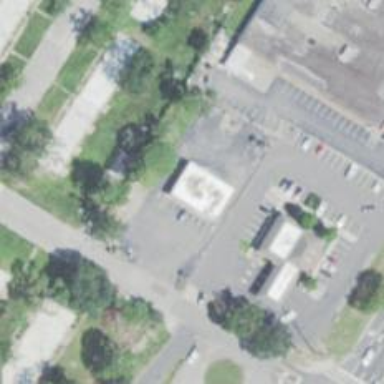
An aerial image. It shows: Convenience shop.